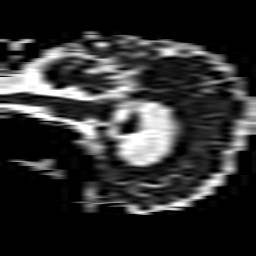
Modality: ADC
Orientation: sagittal
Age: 67
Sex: female
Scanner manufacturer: philips
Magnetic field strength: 3 T
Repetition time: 3.793 s
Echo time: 0.06119 s